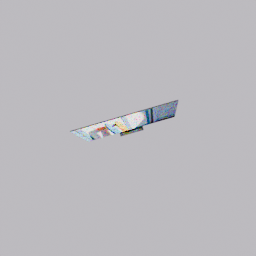
Label: electronics